Aerial crown-view tile of a tropical tree (Barro Colorado Island, Panama), acquired 20250715:
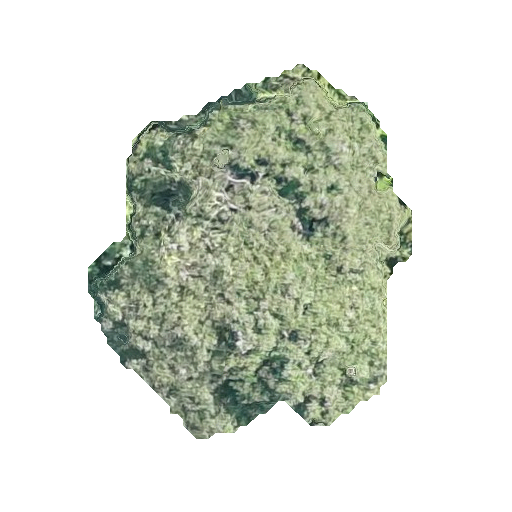
Species: Dipteryx oleifera
GBIF accepted scientific name: Dipteryx oleifera
Crown area: 126.814 m²